Field crop: tomato
Growth stage: 2
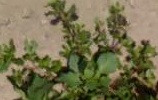
Species: portulaca